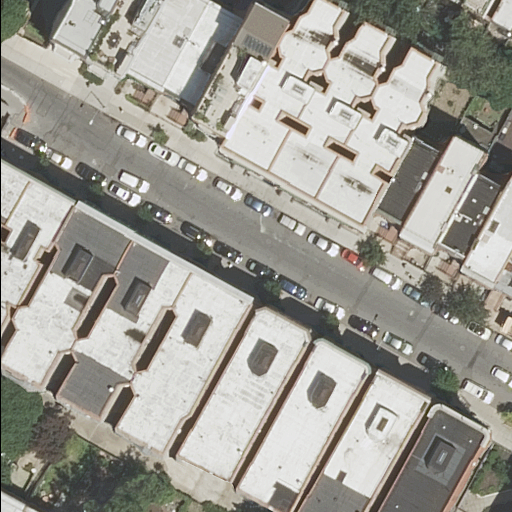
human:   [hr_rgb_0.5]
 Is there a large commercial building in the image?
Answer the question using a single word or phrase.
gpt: no

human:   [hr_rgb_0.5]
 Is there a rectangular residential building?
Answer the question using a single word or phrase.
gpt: yes

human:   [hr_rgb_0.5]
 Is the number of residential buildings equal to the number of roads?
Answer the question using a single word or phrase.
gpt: no

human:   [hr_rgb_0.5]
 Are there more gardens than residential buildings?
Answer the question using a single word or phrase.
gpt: no

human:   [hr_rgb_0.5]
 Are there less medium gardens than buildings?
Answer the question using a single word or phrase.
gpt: yes

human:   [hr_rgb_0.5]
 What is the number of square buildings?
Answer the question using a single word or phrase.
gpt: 0

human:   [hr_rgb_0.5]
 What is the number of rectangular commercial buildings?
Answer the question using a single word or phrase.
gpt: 0

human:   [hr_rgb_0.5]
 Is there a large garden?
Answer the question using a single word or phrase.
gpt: no

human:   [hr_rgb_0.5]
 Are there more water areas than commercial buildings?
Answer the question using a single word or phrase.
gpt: no

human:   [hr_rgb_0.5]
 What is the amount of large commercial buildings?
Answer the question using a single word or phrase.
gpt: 0

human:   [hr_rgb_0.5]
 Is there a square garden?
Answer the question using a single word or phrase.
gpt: no

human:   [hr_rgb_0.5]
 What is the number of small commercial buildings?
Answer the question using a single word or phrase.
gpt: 0

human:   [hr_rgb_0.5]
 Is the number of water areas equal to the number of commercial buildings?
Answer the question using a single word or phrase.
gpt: yes

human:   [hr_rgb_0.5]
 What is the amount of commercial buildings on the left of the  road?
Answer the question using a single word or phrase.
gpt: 0

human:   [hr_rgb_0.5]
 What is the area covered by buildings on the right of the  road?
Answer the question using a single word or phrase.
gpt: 1764m2

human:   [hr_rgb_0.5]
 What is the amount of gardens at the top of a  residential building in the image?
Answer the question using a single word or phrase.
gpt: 1

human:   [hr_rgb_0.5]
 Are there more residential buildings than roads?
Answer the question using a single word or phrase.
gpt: yes

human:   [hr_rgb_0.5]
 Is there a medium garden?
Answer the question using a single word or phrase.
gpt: yes

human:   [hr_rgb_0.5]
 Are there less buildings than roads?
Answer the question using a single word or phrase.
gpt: no

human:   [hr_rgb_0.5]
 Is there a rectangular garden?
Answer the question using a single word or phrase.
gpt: yes

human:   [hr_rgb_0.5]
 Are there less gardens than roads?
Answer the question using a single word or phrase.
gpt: no

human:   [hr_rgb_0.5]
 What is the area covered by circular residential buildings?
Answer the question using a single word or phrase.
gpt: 0m2

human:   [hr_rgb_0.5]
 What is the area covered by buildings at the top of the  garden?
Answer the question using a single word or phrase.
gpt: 0m2

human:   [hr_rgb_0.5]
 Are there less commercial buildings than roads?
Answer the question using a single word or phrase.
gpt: yes

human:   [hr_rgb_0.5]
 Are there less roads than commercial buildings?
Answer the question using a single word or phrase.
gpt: no

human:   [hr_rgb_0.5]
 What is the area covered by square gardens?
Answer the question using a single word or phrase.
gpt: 0m2

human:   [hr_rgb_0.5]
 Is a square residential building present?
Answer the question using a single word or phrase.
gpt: no

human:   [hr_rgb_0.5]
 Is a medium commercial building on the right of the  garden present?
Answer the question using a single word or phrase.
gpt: no

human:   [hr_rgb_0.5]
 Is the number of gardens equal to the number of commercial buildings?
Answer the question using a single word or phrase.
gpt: no

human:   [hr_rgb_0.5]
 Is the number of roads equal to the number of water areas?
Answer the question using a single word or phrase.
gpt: no

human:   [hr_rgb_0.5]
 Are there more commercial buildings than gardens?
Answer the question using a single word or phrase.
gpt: no

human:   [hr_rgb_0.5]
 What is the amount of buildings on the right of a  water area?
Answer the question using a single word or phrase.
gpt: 0

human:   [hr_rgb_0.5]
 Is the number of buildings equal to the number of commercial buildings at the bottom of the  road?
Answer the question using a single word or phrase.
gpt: no

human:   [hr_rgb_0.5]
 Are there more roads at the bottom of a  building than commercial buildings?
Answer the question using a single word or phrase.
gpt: yes

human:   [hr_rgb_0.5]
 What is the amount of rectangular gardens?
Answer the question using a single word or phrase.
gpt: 1

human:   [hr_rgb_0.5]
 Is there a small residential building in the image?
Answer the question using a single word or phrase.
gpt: yes